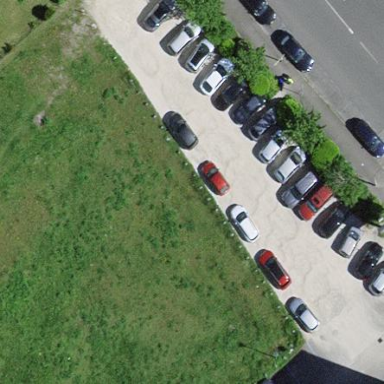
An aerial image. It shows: Parking area with dirt surface.